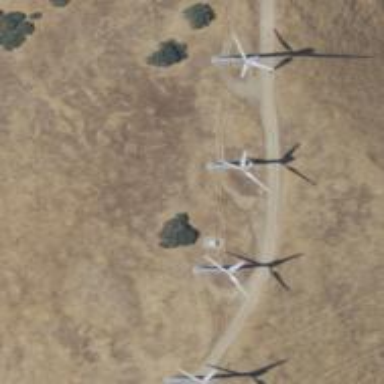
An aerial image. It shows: Wind turbine generator manufactured by Vestas. The generator utilizes wind as its source of power.